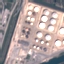
Land use / land cover class: Industrial